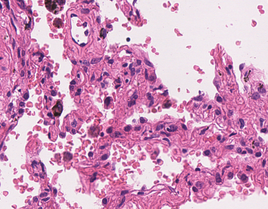
Tumor epithelial tissue: no
Tumor-associated stroma tissue: no
Normal tissue: yes